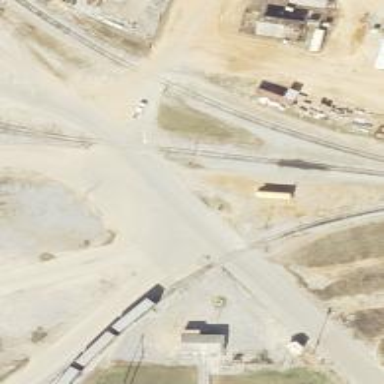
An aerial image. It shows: Railway level crossing.